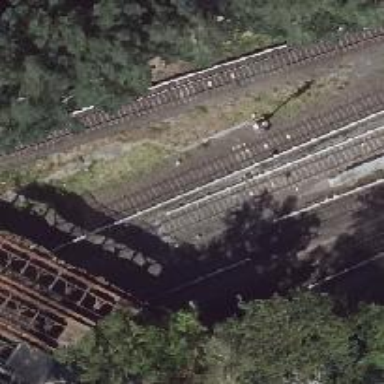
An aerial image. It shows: Siding service for electrified light rail.